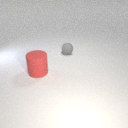
large red rubber cylinder to the left of small gray rubber sphere